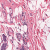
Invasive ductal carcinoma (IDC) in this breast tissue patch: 1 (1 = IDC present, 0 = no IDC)